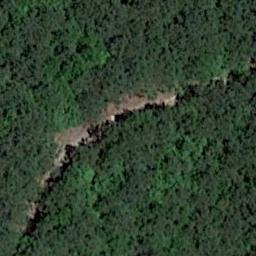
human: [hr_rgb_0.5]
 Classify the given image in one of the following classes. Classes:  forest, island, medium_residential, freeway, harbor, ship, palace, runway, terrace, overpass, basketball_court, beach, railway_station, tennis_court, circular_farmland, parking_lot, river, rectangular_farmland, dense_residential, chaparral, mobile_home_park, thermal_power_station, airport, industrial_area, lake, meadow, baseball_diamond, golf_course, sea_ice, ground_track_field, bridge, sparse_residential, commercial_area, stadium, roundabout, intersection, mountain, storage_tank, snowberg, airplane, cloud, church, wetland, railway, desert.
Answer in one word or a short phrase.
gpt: forest